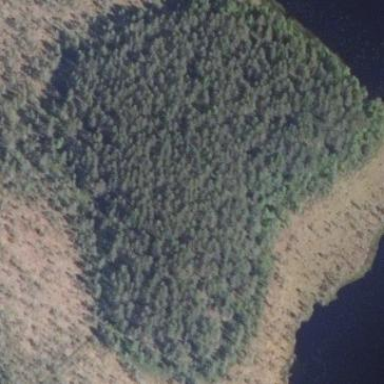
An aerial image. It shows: Woodland consisting mainly of needle-leaved trees.